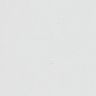
Metastatic tissue present: no